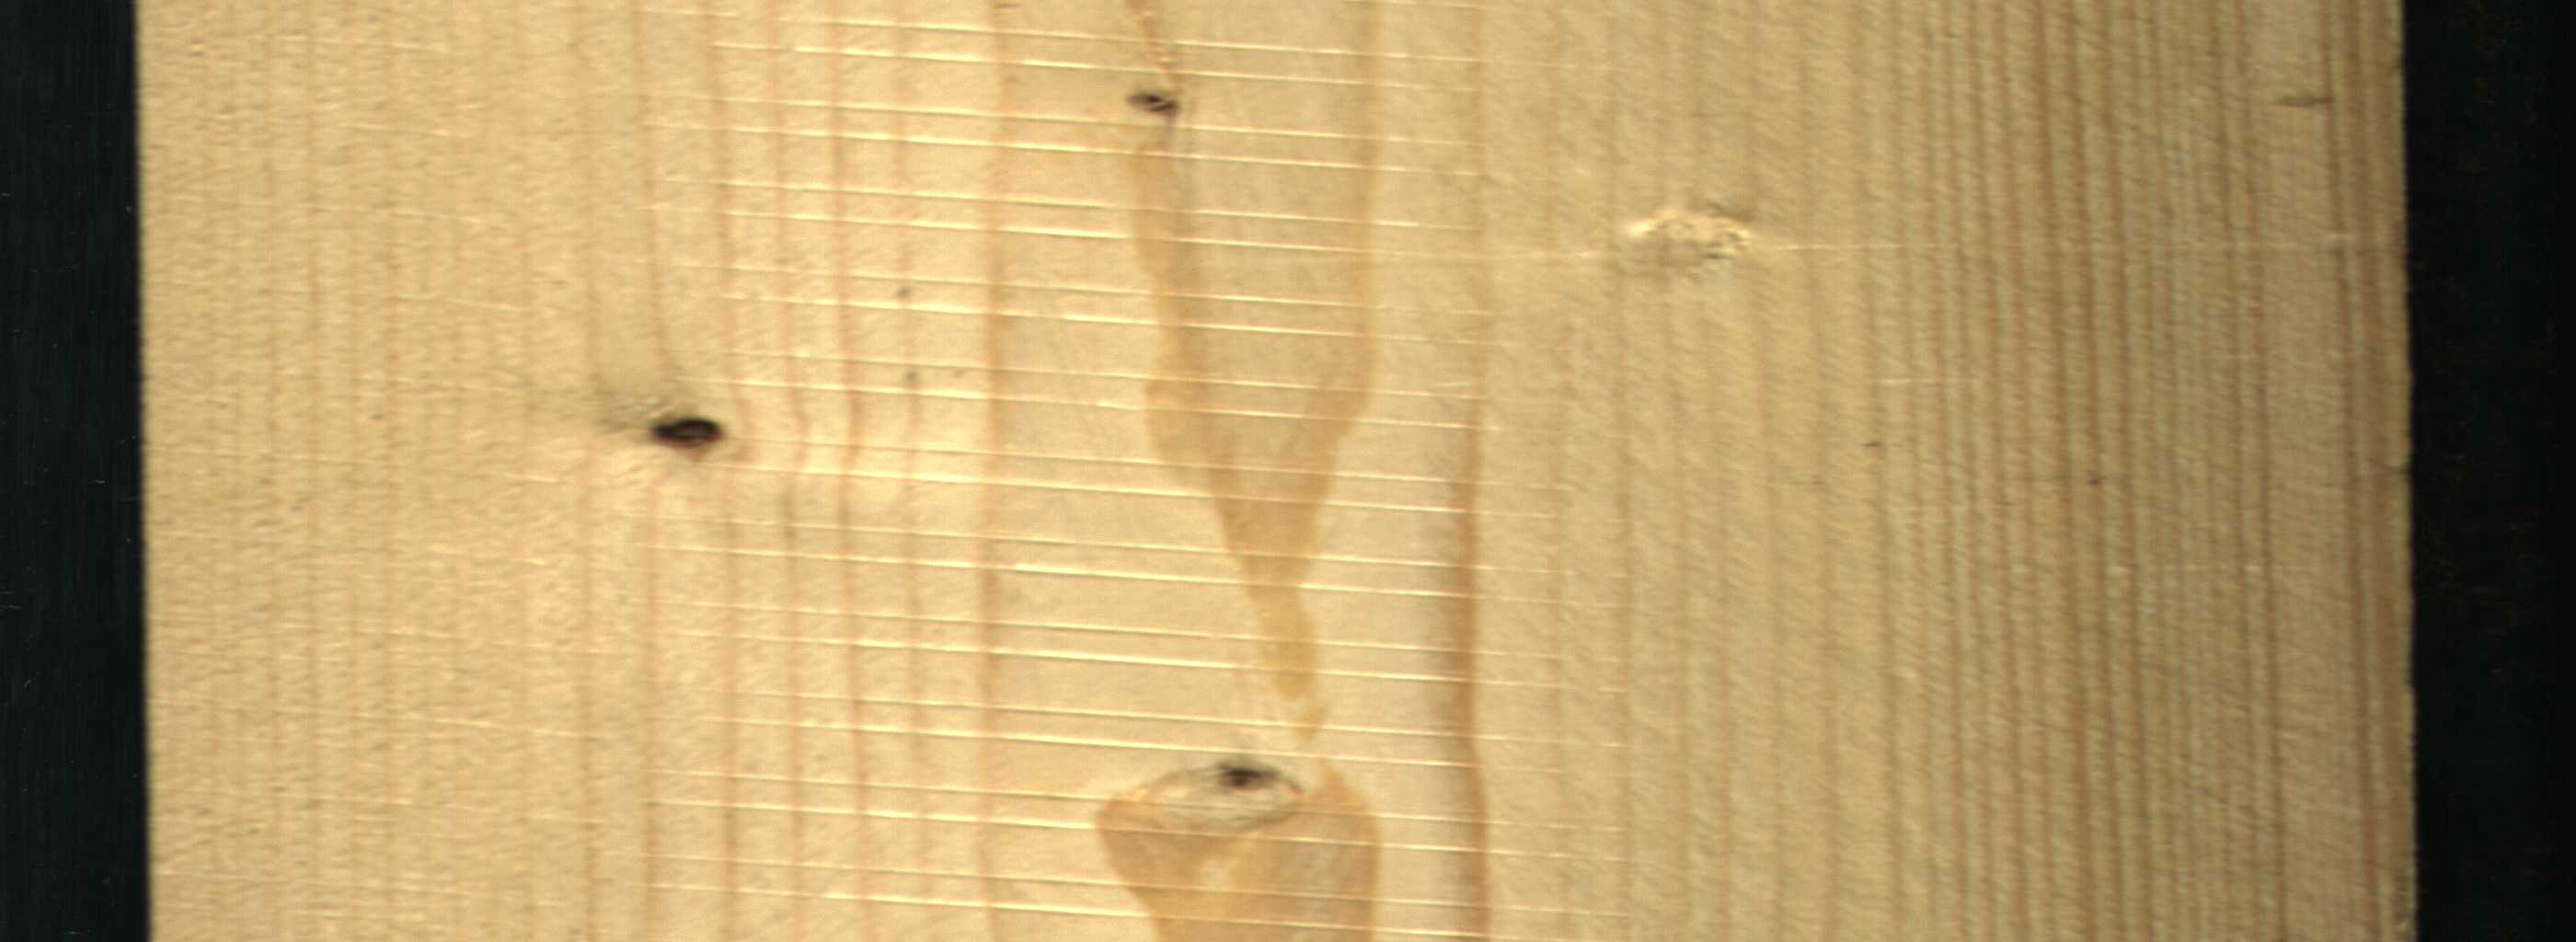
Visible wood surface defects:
Dead_Knot
Live_Knot
Live_Knot